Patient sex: M
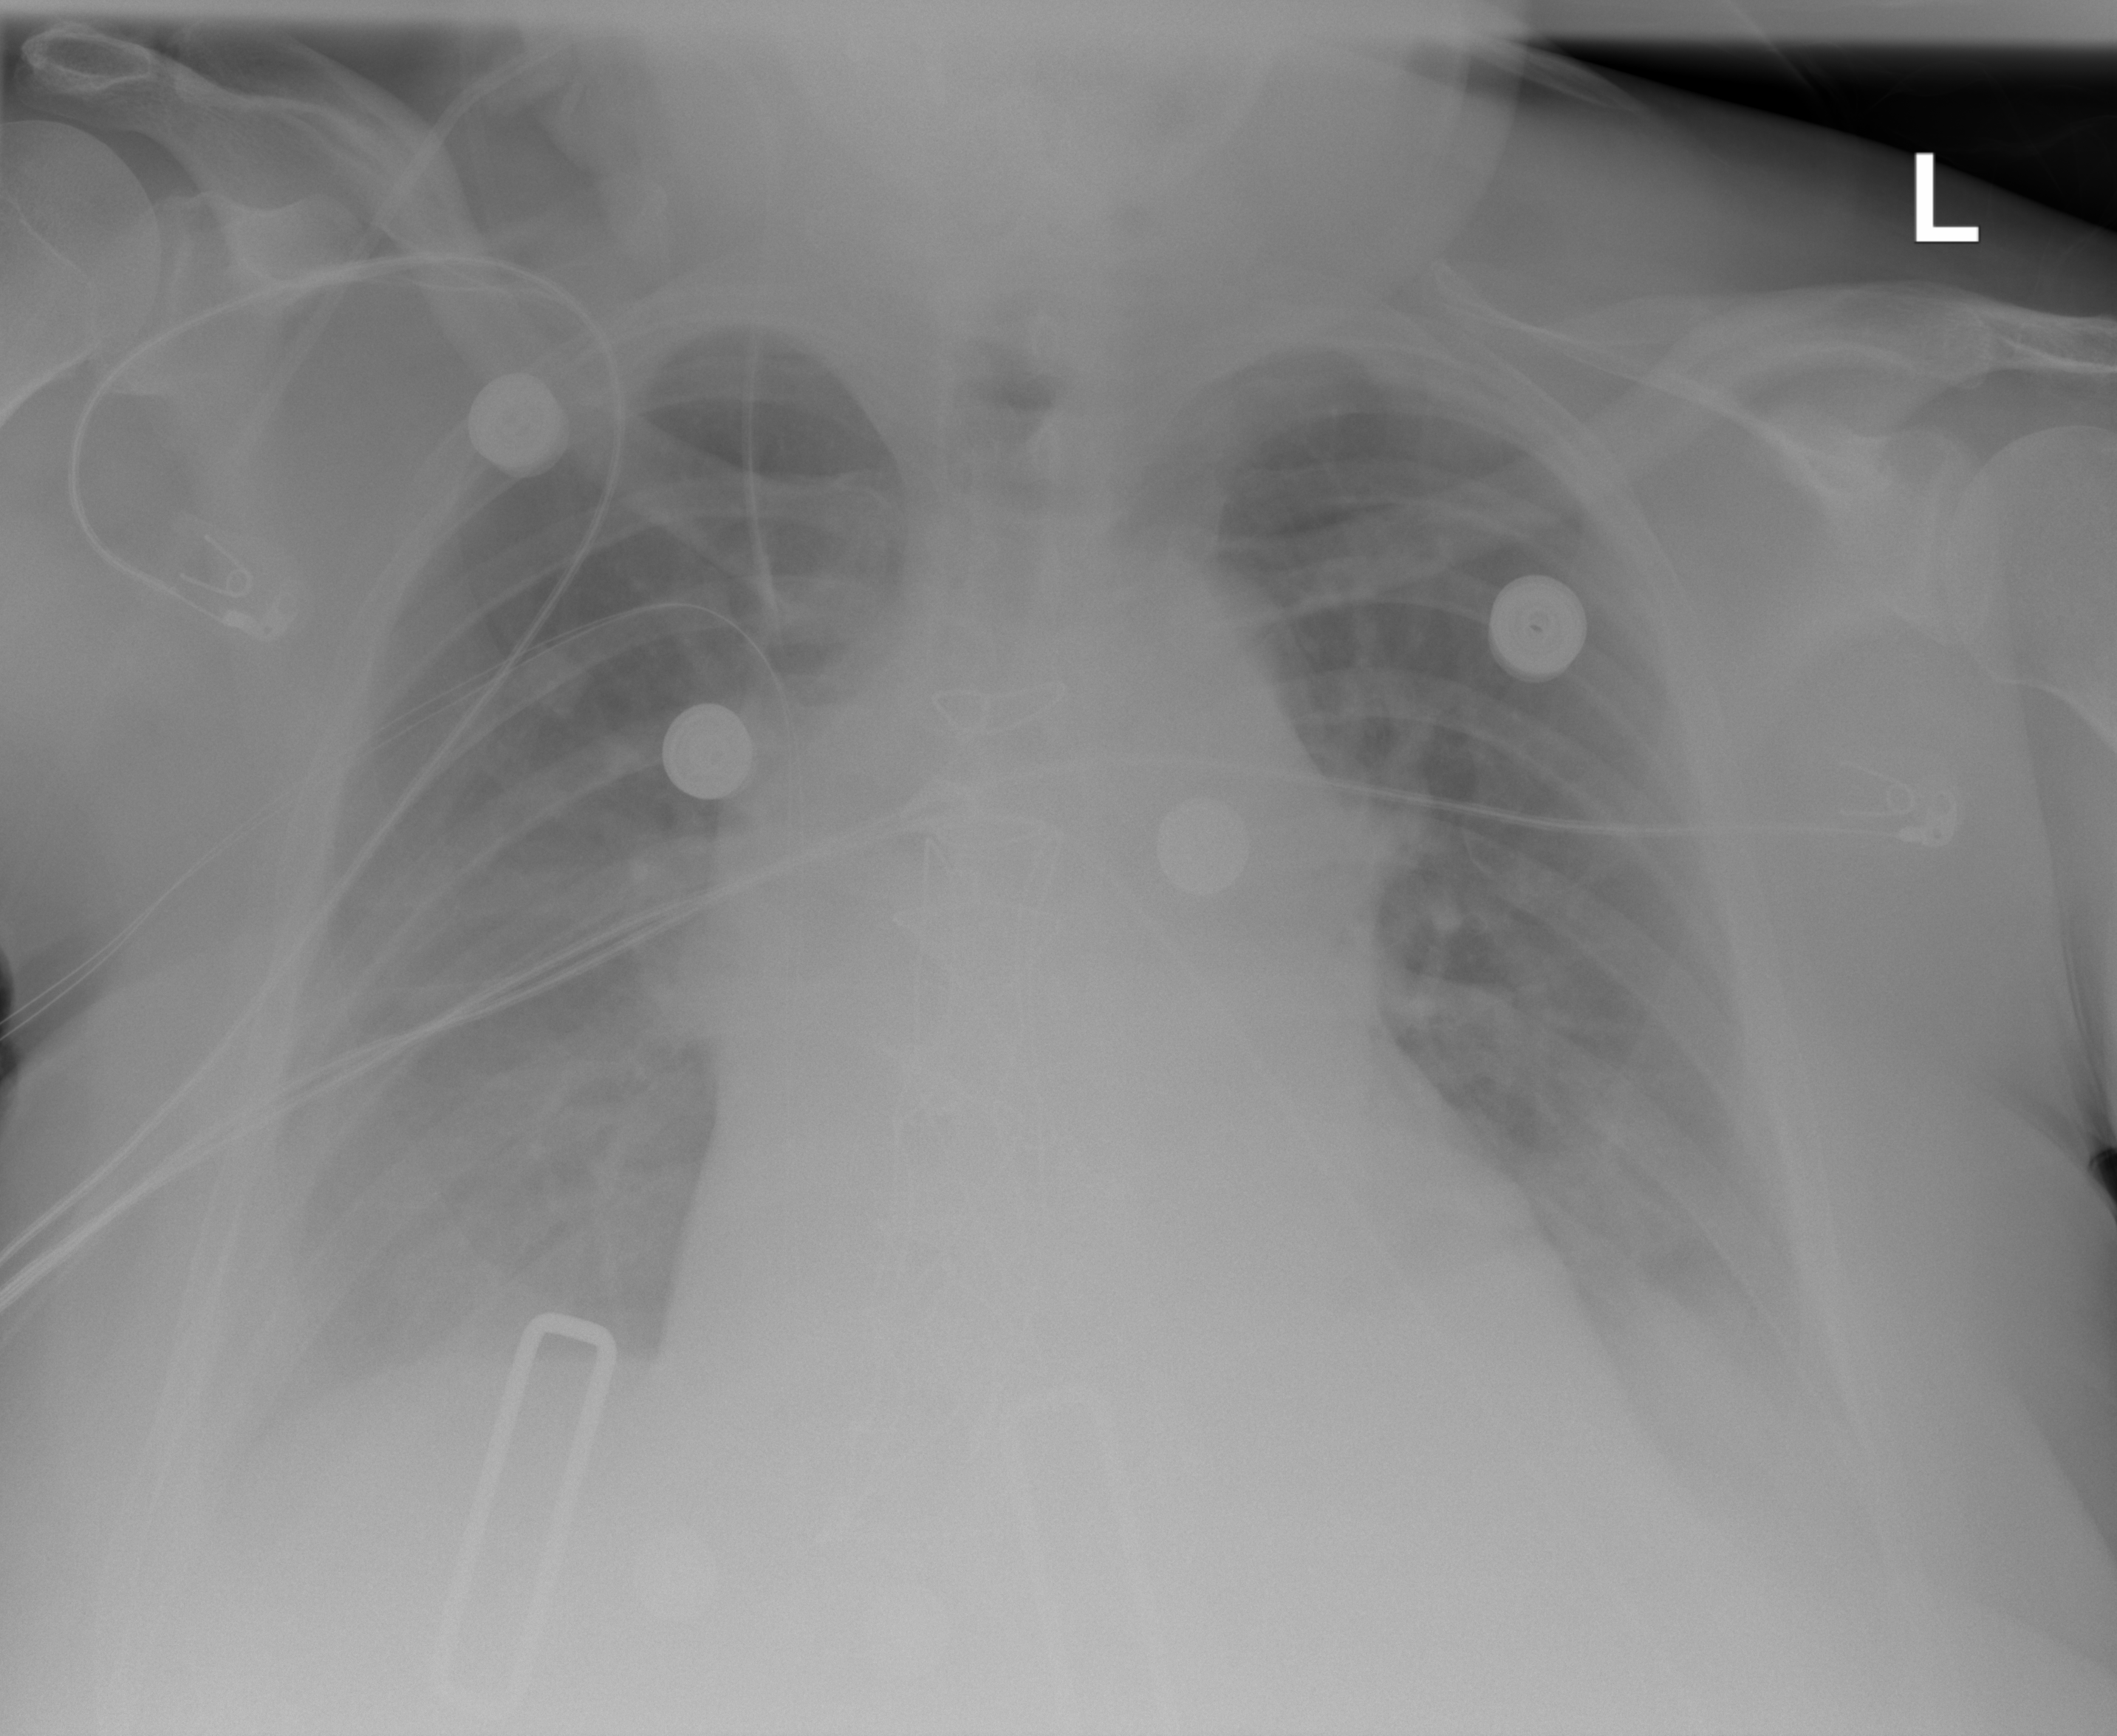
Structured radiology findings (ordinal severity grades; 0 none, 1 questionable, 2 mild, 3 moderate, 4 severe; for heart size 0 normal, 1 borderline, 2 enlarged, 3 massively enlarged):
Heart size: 2
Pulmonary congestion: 2
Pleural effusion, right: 0
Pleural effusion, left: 2
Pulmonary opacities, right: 0
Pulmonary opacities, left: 0
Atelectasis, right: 2
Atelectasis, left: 2